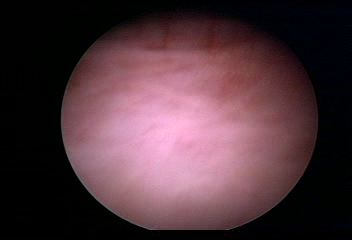
Modality: WLC
Class: Normal mucosa
Bladder cancer association: No